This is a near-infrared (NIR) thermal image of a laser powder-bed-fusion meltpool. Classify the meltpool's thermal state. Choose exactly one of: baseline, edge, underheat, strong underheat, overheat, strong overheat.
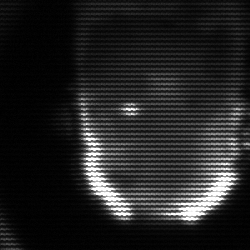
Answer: baseline